Question: I have attached my design also to try and explain things

Pretty much I want the header to work like a full screen image (example: <URL> but I thought about cutting the header where the white line is on my design and have it stretch so it will fit all monitor widths. I also want the header fixed.
I want the same to happen with my footer which is just a frosted or low opacity white bar which I want to repeat along the bottom of the page but I want it fixed to the bottom.
The middle part I was thinking of having it as a background colour and have divs inside that area. The problem I have at the moment is whenever I add more information to either div1 or div2 it wont scroll down because ive used position:fixed . the reason for this is I want the divs to stay below the header and when I scroll down the text goes overtop of the header
I also want it so if i add more information into either of the divs and scoll down I want have the header fixed to the top of the browser and when I scroll down all i'll see is the green coloured background, each div with the information and the fixed footer at the bottom.
Heres the coding I have at the moment.
HTML:
'''
<body>
<img alt="full screen background image" src="images/header.png" id="full-screen-background-image" />
<div id="wrapper">
<div class="logo"><img src="images/bni_logo.png" width="200" height="128" alt="BNI Logo" border="0" /></div>
<div class="minicontainer">
<div class="title"></div>
<div id="content">
<P>Lorem Ipsum is simply dummy text of the printing and typesetting industry. Lorem Ipsum has been the industry's standard dummy text ever since the 1500s, when an unknown printer took a galley of type and scrambled it to make a type specimen book. </P>
<p>It has survived not only five centuries, but also the leap into electronic typesetting, remaining essentially unchanged.
</div>
</div><!--MINI CONTAINER DIV!-->
</div><!--WRAPPER DIV!-->
'''
CSS:
'''
#wrapper {width:800px; height:auto; margin:0 auto}
.logo {margin-left:100px; margin-top:20px; background-image:url(images/bni_logo.png); background-repeat: no-repeat; width:auto; height:auto;}
#header{
width:100%;
background: url(yourimage);
}
.minicontainer {padding-left:130px; margin-top:150px; width:800px; height:auto; position:fixed;}
.title {background-image:url(images/title.png); width:255px; height:51px;}
#content {width:300px; height:auto; padding-left:5px; font-family:Verdana, Arial, Helvetica, sans-serif; font-size:12px; line-height:130%;}
/* BACKGROUND IMAGE DO NOT TOUCH */
html, body {
height: 0%;
width: 100%;
padding: 0;
margin: 0;
background-color:#8cc643
}
#full-screen-background-image {
z-index: -999;
min-height: 30%;
min-width: 1024px;
width: 100%;
height: auto;
position: fixed;
top: 0;
left: 0;
}
'''
Hope this is explained clearly enough
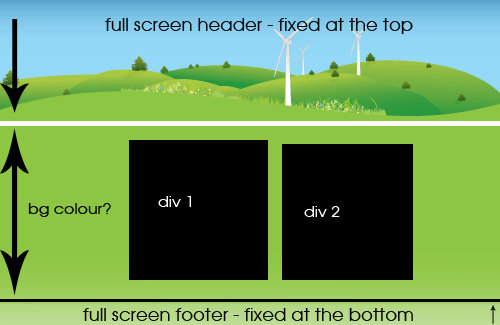
Answer: heres the finished product
thank you heaps to everyone that helped.
<URL>